Question: I have a plot of temperatures:
'''
qplot( TS, TEMPERATURE, data=dataInput(), geom="bar", stat="identity", fill=TEMPERATURE) +
labs(x="Measurement date", y="Temperature (degrees C)") +
ggtitle("temperature")
'''
However, what I would like to do is have the x axis intercept the y axis at 50 degrees C so that values below 50 degrees are drawn downwards. Ideally with a gradient fill scale so that high values are red and low values are blue.
How can I do this with ggplot?

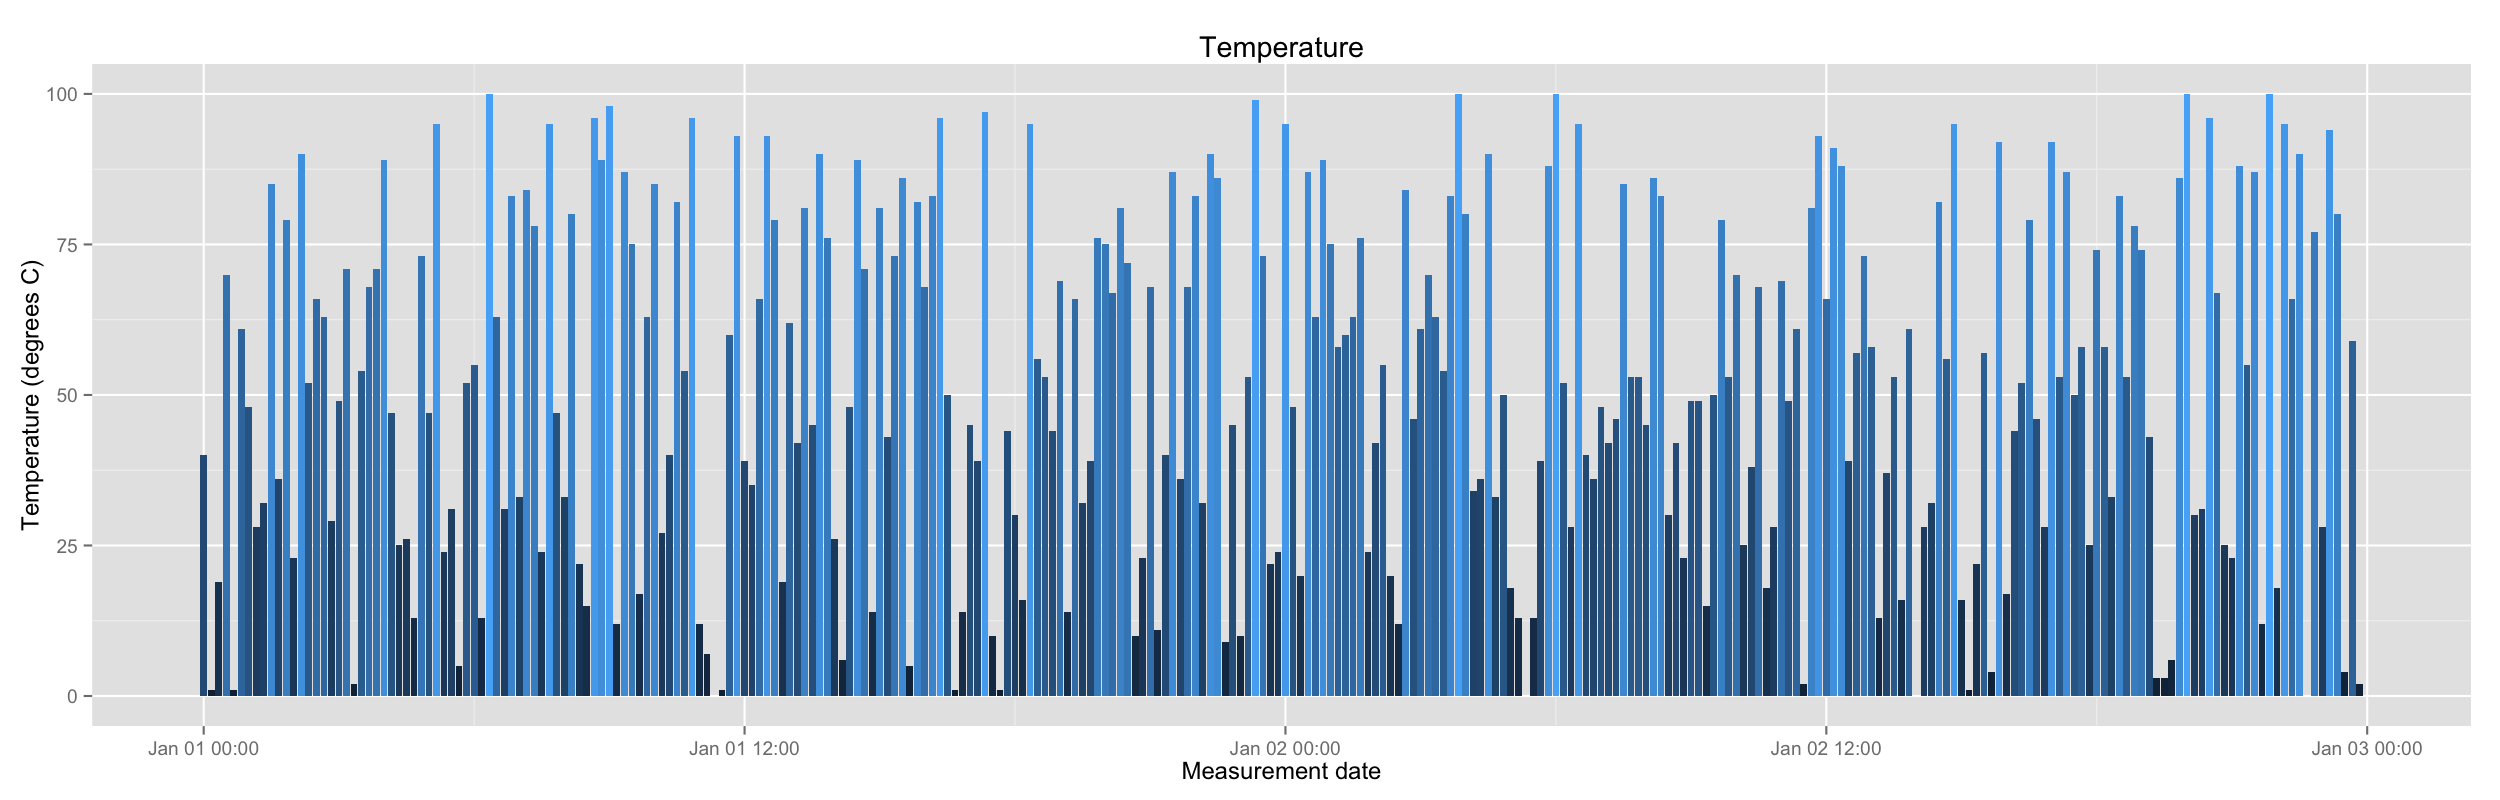
Answer: You just have to hack the scale labels.
'''
library(ggplot2)
# fake data
my_dat <- data.frame(x=1:(24*3), temp=sample(0:100, 24*3))
# the initial plot
ggplot(my_dat, aes(x=x, y=temp, fill=temp)) +
geom_bar(stat='identity')
'''

'''
# make a copy
my_dat2 <- my_dat
# pretend that 50 is zero
my_dat2$temp <- my_dat2$temp-50
ggplot(my_dat2, aes(x=x, y=temp, fill=temp)) +
geom_bar(stat='identity') +
scale_fill_gradient2(low = 'blue', mid = 'white', high='red',
labels=seq(0,100,25)) +
scale_y_continuous(breaks=seq(-50,50,25), labels=seq(0,100,25))
'''

edit: swapping colors, low=blue and high=red (!)